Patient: sex M, age 64
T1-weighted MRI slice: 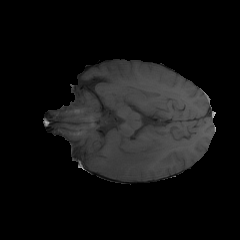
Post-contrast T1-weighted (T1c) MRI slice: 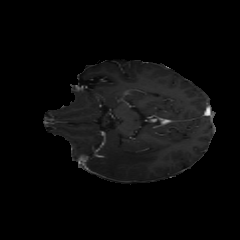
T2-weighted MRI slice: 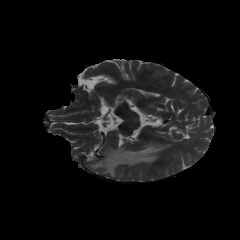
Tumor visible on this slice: yes
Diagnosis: Glioblastoma, IDH-wildtype
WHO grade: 4